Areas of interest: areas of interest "Cultural Palace"
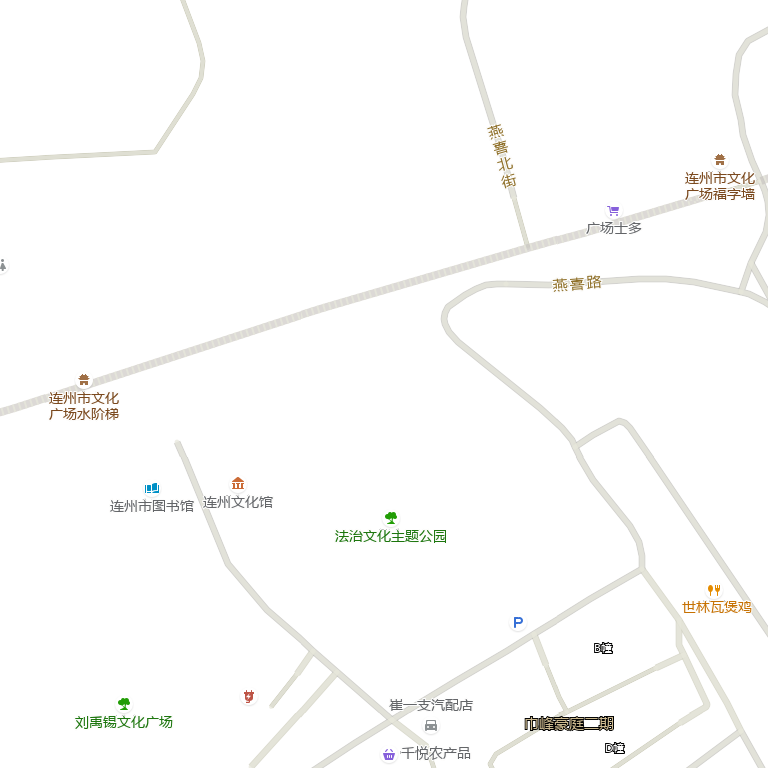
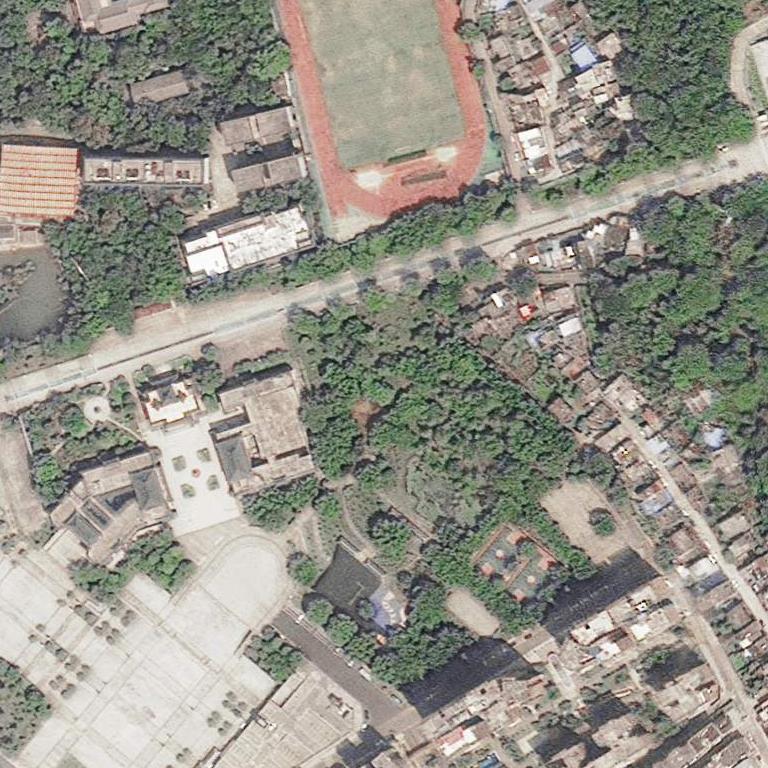